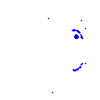
Particle: kaon